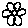
Label: flower